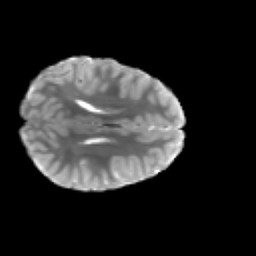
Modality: T2w
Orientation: axial
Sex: female
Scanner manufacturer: siemens
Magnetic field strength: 3 T
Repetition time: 5 s
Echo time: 0.071 s